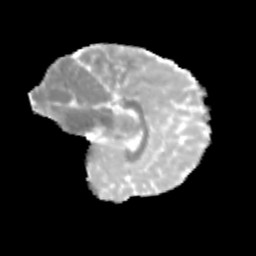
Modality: MD
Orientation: sagittal
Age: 13
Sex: male
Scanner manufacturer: siemens
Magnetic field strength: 3 T
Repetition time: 3.8 s
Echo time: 0.07 s